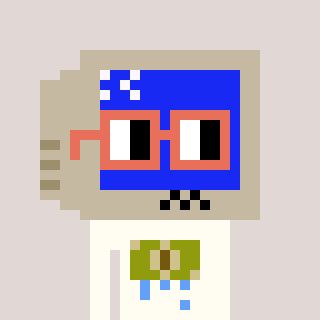
a pixel art character with square orange glasses, a old monitor-shaped head and a grayscale-colored body on a warm background